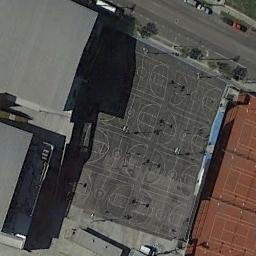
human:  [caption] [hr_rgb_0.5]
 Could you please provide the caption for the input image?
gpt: There are some basketball courts neatly arrayed next to some buildings and a road .

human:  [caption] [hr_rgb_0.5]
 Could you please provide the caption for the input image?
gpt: There are some basketball courts next to the house .

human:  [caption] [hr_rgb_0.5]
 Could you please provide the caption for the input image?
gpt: There are many basketball courts between two buildings with a road pass by .

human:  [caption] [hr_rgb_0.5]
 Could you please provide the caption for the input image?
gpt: Some basketball courts next to some badminton courts and some buildings beside .

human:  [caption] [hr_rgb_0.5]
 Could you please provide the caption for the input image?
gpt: The road is next to four basketball courts .